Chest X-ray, AP view. Patient: 49 years old, sex F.
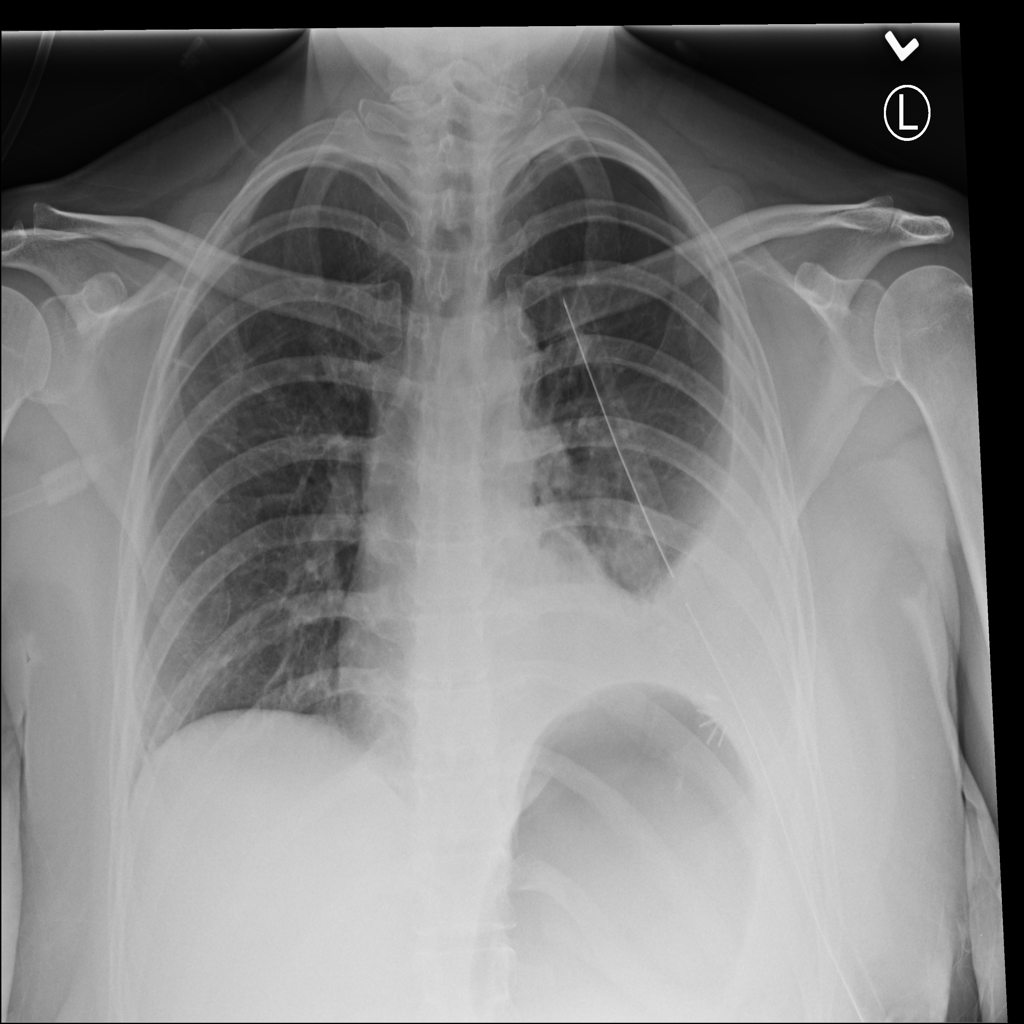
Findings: Effusion, Pneumothorax